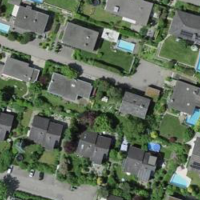
EUNIS habitat code: 55
Species observed at this site:
Aruncus dioicus